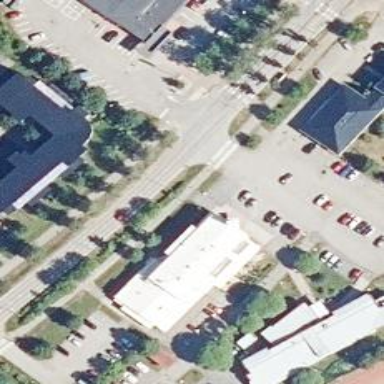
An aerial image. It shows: Pharmacy providing healthcare services.